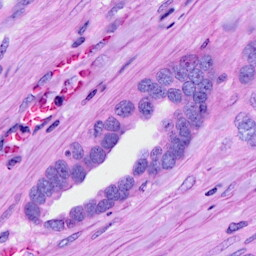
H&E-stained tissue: Ovarian